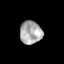
Tissue: skin
Cell type: Epithelial cells
Senescence score: 0.2653
Nuclear area (px): 503
Mean DAPI intensity: 168.907